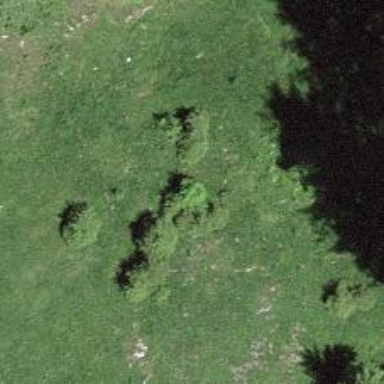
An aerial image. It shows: Single tag "natural: tree."